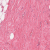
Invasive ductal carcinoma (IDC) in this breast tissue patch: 0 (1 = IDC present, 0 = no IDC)